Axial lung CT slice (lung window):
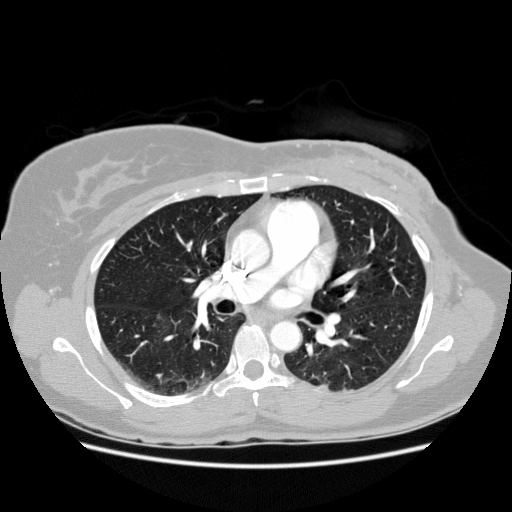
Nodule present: no